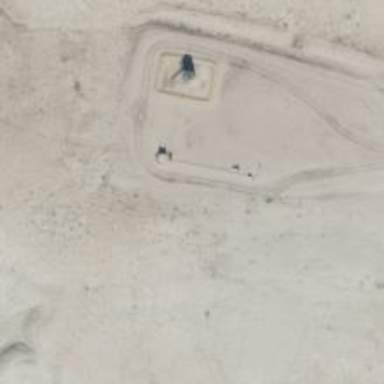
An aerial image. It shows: Petroleum well.